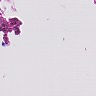
Metastatic tissue present: no